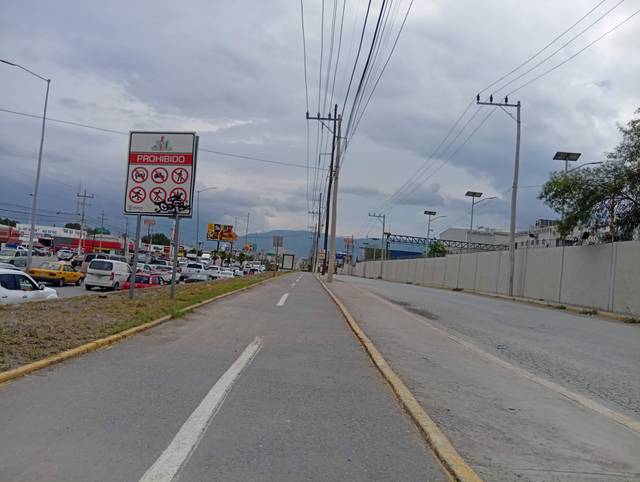
Region: Mexico
Coordinates: 25.456, -101.012